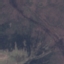
Land use / land cover class: HerbaceousVegetation